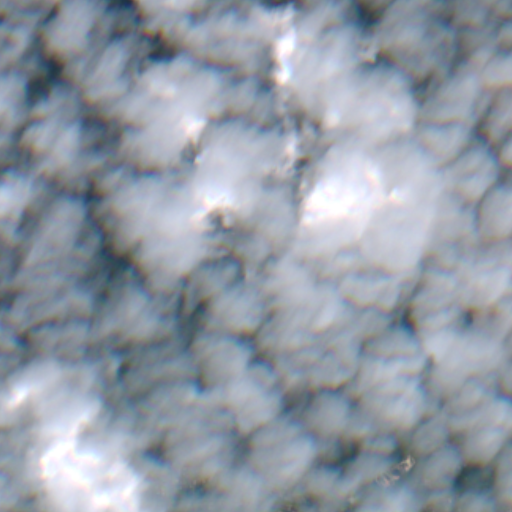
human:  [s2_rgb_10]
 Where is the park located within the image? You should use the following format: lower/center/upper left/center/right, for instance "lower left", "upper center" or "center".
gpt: The park is located in the lower right of the image.
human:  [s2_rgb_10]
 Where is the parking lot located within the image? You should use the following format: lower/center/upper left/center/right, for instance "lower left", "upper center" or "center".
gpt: The parking lot is located in the lower center of the image.
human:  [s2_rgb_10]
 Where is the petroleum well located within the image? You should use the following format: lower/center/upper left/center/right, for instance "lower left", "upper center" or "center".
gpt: The petroleum well is located in the upper center of the image.
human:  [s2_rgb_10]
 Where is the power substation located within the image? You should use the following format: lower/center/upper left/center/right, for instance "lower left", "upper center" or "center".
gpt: The power substation is located in the lower right of the image.
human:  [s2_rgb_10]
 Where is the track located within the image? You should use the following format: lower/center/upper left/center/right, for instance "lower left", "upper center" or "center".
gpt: The track is located in the lower right of the image.
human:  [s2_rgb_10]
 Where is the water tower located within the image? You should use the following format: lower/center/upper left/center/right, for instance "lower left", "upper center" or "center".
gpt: The water tower is located in the lower center of the image.
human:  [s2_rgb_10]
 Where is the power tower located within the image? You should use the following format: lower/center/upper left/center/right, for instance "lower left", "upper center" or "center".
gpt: There is no power tower in the image.